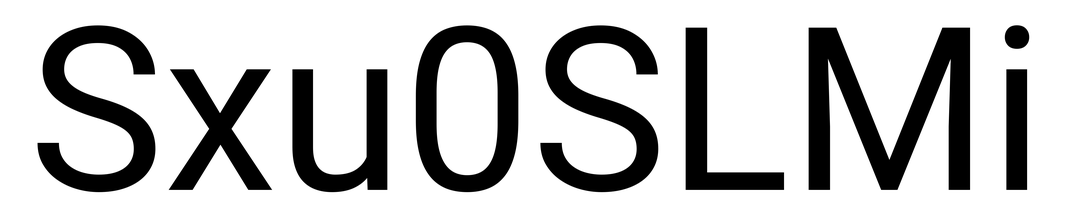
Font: Roboto_Regular